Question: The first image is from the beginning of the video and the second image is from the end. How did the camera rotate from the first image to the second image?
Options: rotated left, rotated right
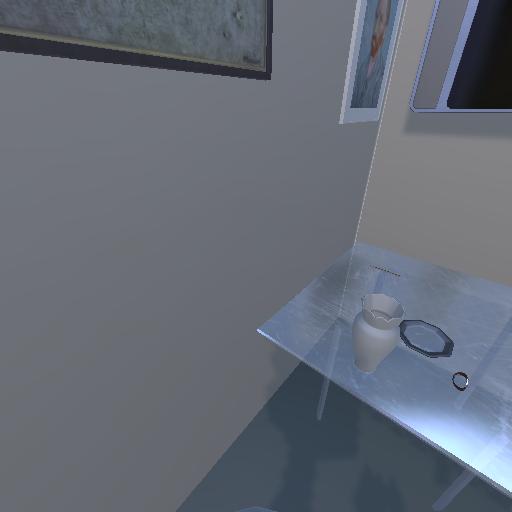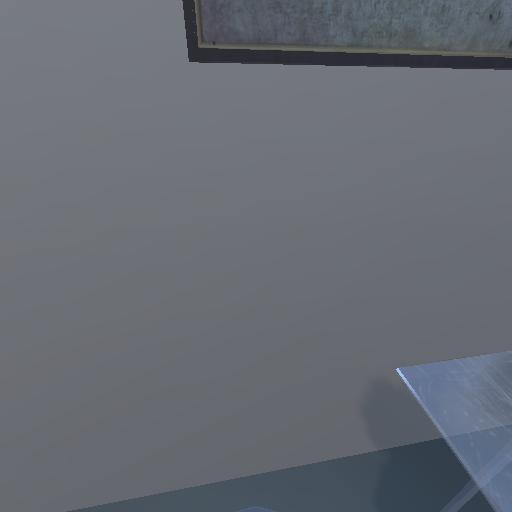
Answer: rotated left